Question: I want to make two lines of divs. The divs are of different height. Like in the image bellow.
These divs are wordpress posts. They should go like this: first on the left, next one on the right, next one on the left etc.
Unfortunately, I can change only the style of the div that will contain the wordpress post. or make two columns in the html. So, can it be done only by styling the div element?
The divs don't have IDs,I have to get them with '#container div{}'

The only solution I found is this one:
'''
div{float:left; width:345px; min-height:680px; max-height:680px;}
'''
This works, but some of my divs are above 680px and they get on top of the others.
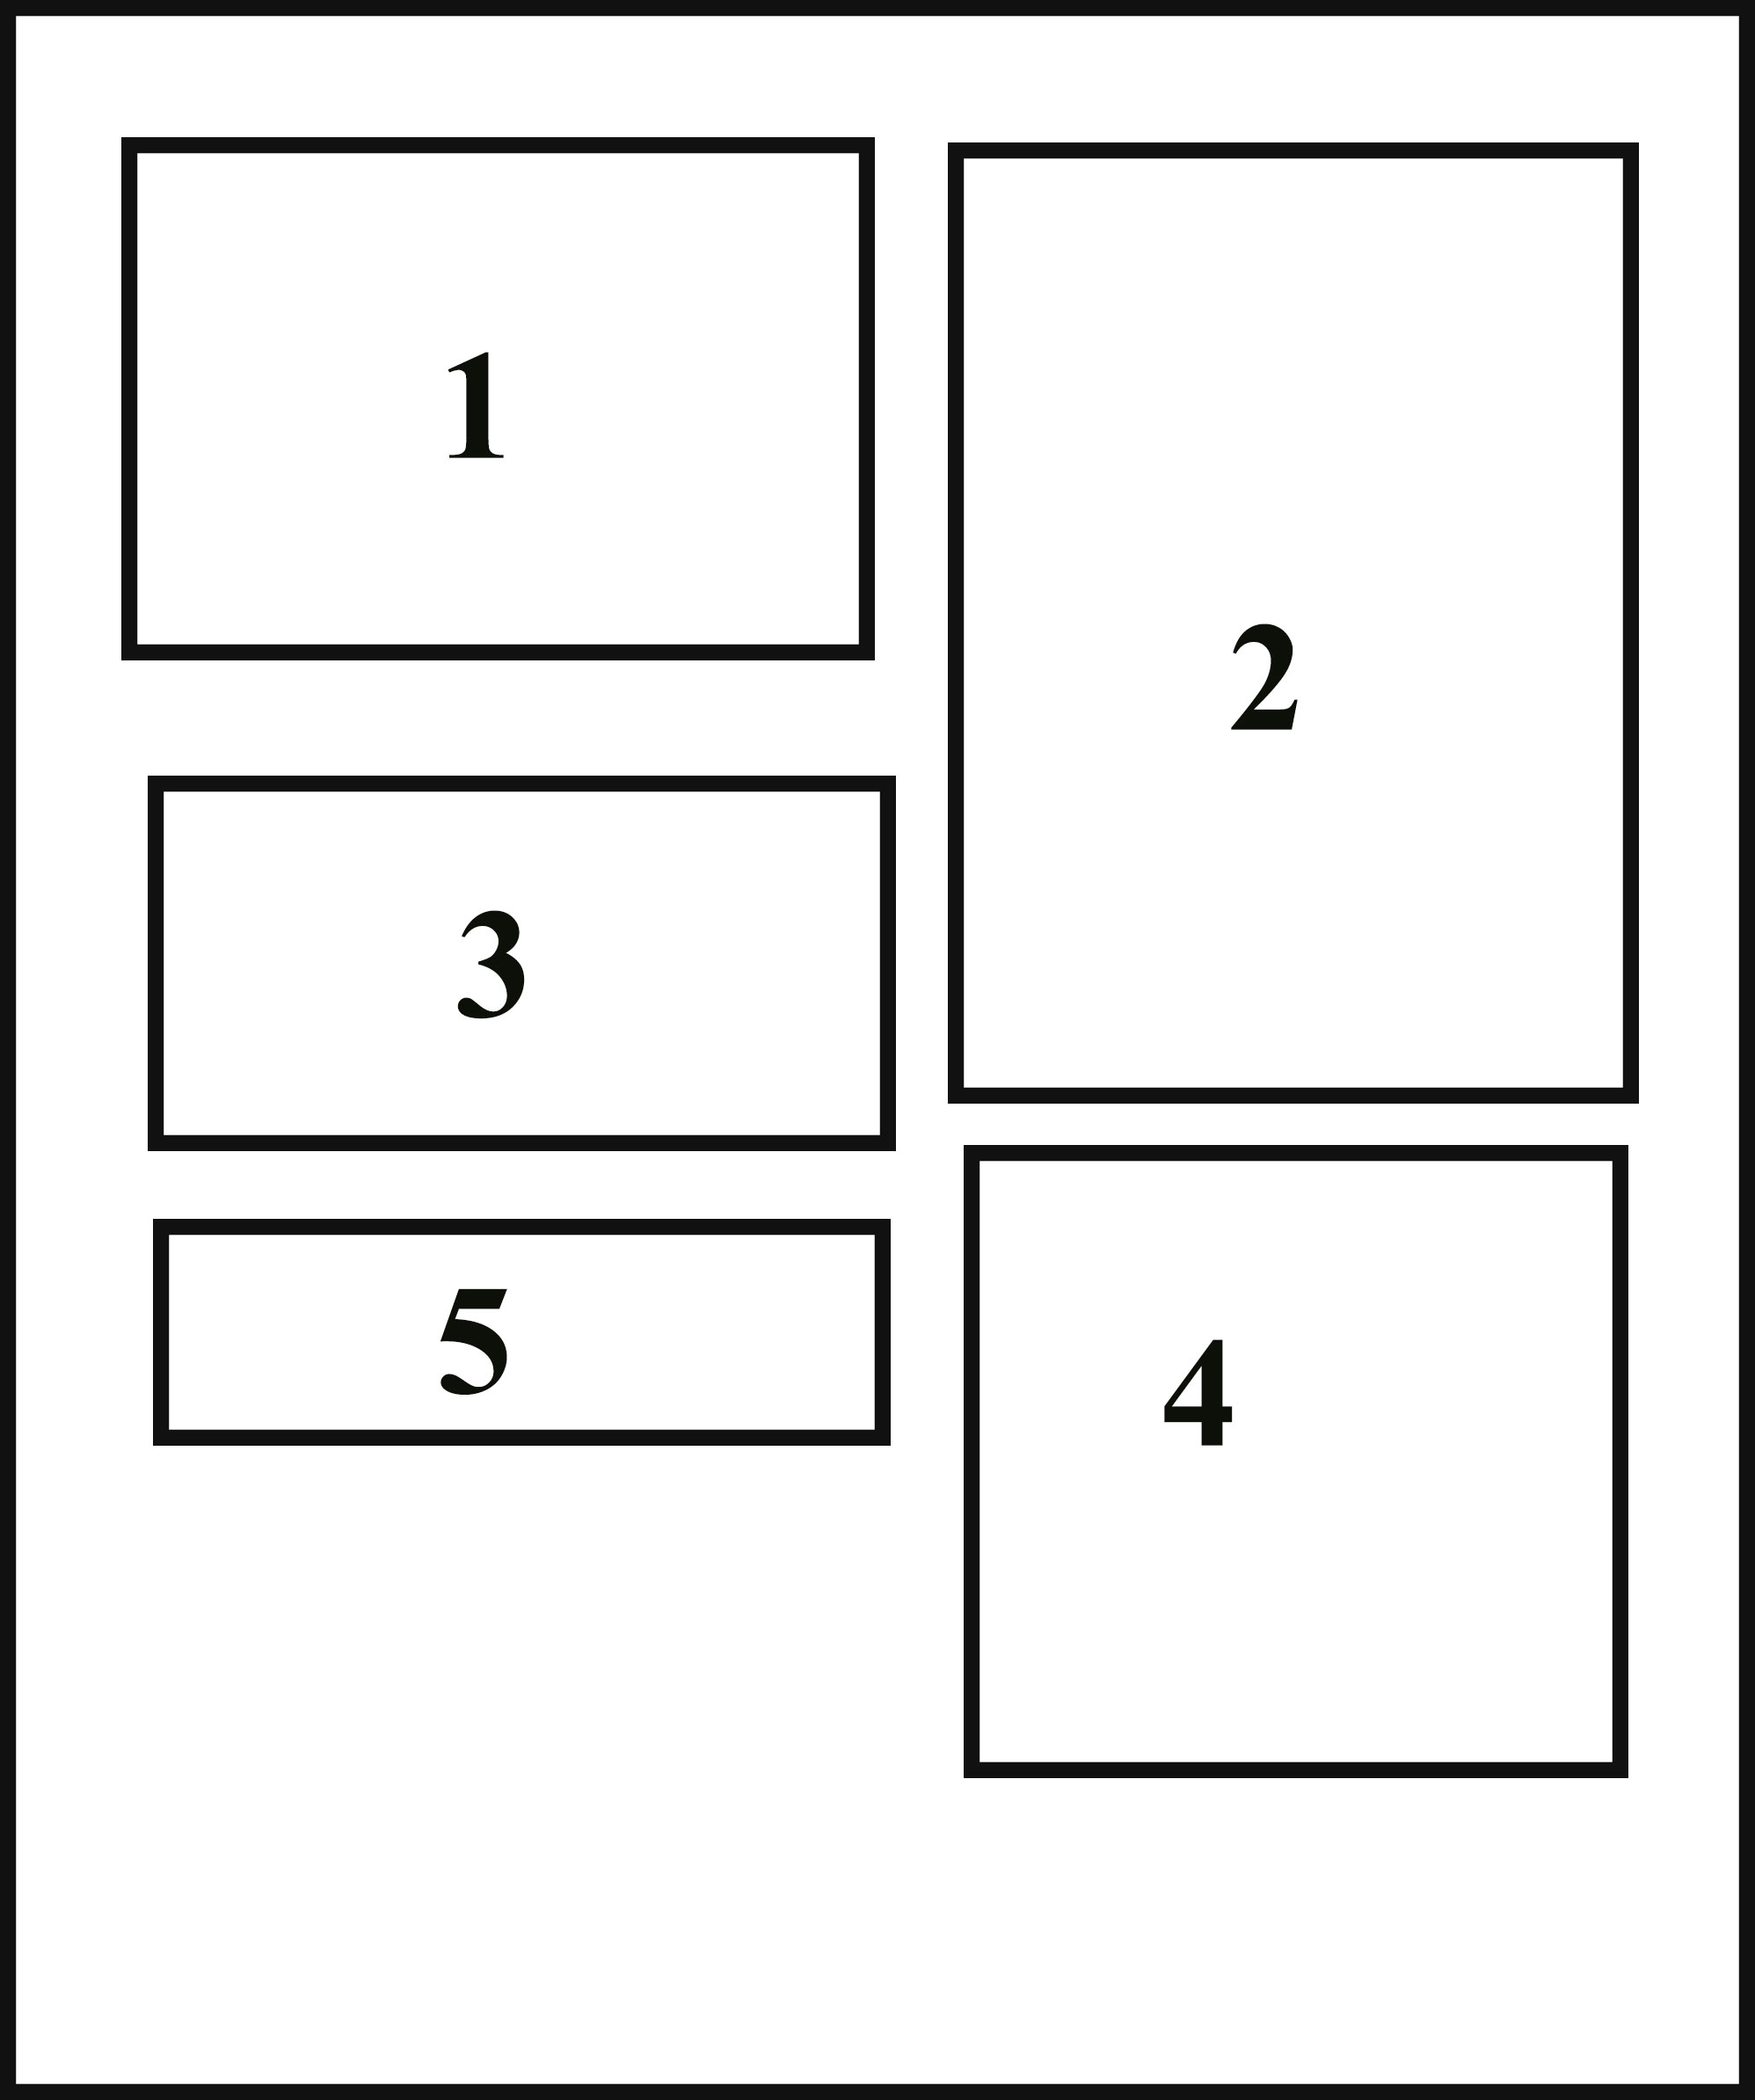
Answer: Assuming you want every other div pulled aside like this:
'''
div:nth-child(2n+3) {
float:left;
}
div:nth-child(2n+4) {
float:right;
}
'''
The +3 and +4 are assuming there are 3 divs before these you don't want to touch. This would need tweaking for your specific situation, but without seeing specific structure it's impossible to say anything for certain.